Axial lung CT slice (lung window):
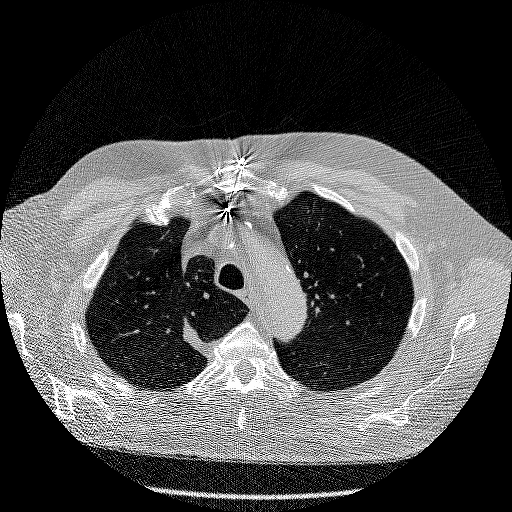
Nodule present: no